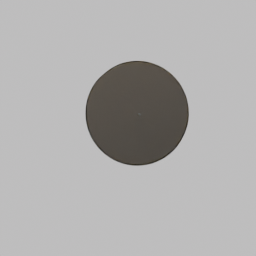
Label: decoration